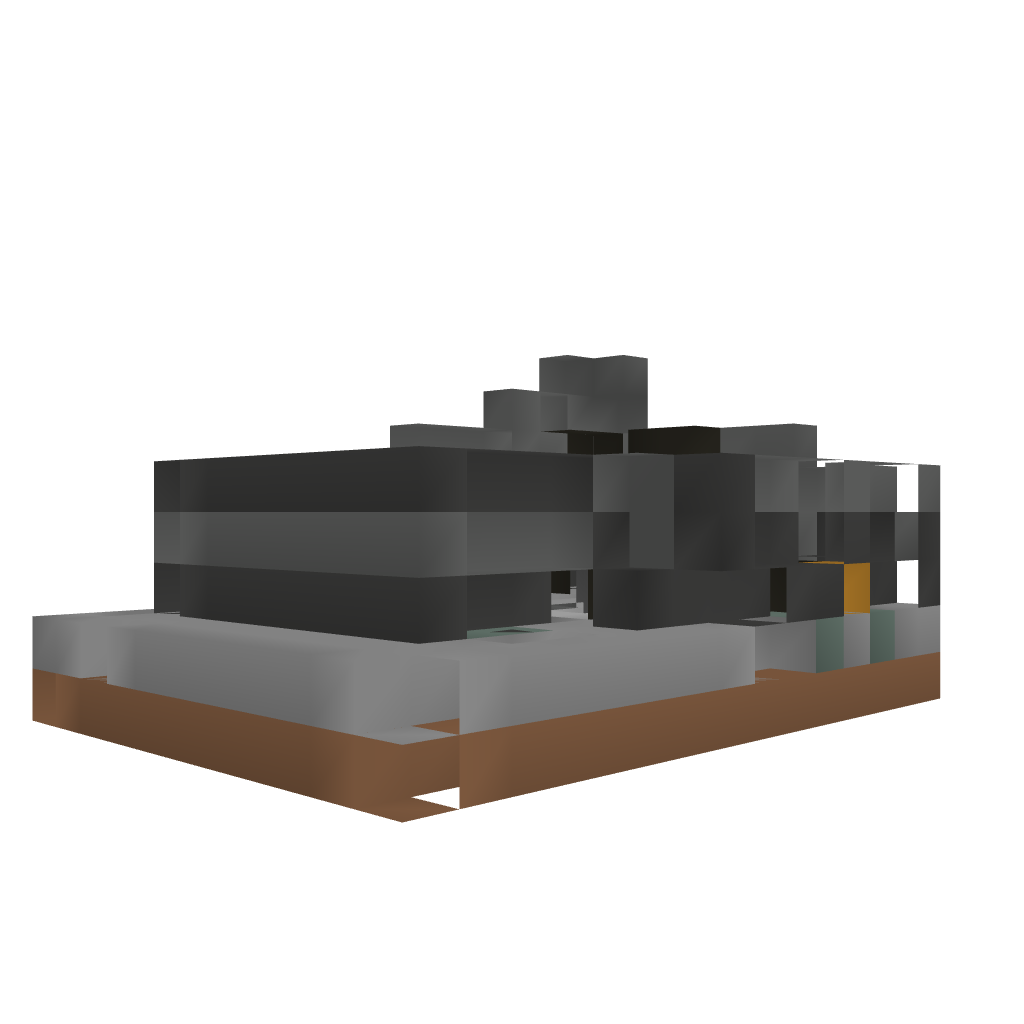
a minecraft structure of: Lost Yard